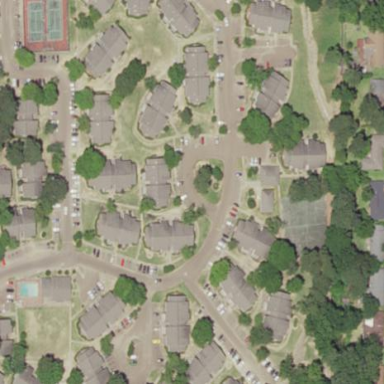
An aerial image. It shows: Residential area with apartments.